Aerial crown-view tile of a tropical tree (Barro Colorado Island, Panama), acquired 20250414:
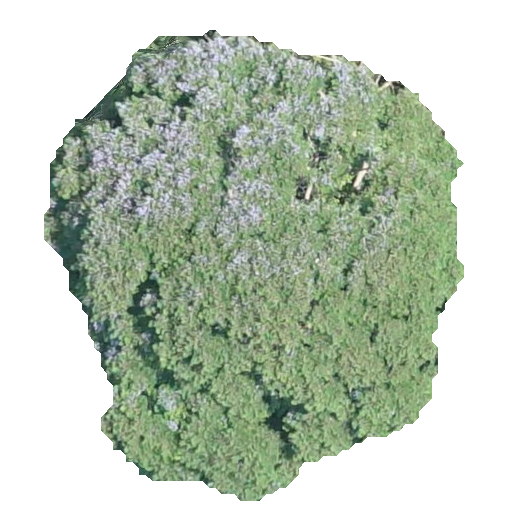
Species: Jacaranda copaia
GBIF accepted scientific name: Jacaranda copaia
Crown area: 215.675 m²